Question: I want to put a value in other dynamically created textbox if there is a changes in a specific textbox that was also dynamically created. How could I possibly do this?
this is how i created the textbox:
'''
for (int x = 0; x < dt.Rows.Count; x++)
{
TextBox txt = new TextBox();
txt.Name = dt.Rows[x]["field_name"].ToString();
txt.Text = txt.Name;
txt.Width = 200;
var margintx = txt.Margin;
margintx.Bottom = 5;
txt.Margin = margintx;
flowLayoutPanelText.Controls.Add(txt);
}
'''
Here is the output of it:

Example if I put a value to the Mag Data, it will also pass the value to Card Number and Exp Date. How could I possibly do this?
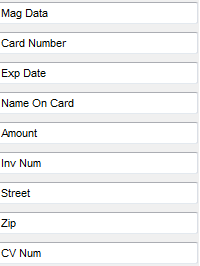
Answer: You can dynamically add an event handler to your Dynamic 'TextBox's' TextChanged Event and since you are also using your 'Field' Names as your 'TextBox' Name you can cast your events sender object to determine which 'TextBox' was changed.
'''
for (int x = 0; x < dt.Rows.Count; x++)
{
TextBox txt = new TextBox();
txt.TextChanged += new EventHandler(txt_TextChanged);
txt.Name = dt.Rows[x]["field_name"].ToString();
txt.Text = txt.Name;
txt.Width = 200;
var margintx = txt.Margin;
margintx.Bottom = 5;
txt.Margin = margintx;
flowLayoutPanelText.Controls.Add(txt);
}
void txt_TextChanged(object sender, EventArgs e)
{
TextBox tb = (TextBox)sender;
if (tb.Name == "Mag Data")
{
//Do Stuff Here
}
}
'''
---
The issue that you are having is that your 'Name' Property is not accessable as a 'TextBox' i.e you can not do "Card Number".Text you will need to search the Control Collection for the TextBox named "Card Number" you can use the <URL> Method to do so.
i.e.
'''
if (tb.Name == "Mag Data")
{
Control[] cntrl = Controls.Find("Card Number", true);
if (cntrl.Length != 0)
{
((TextBox)cntrl[0]).Text = tb.Text;
}
}
'''